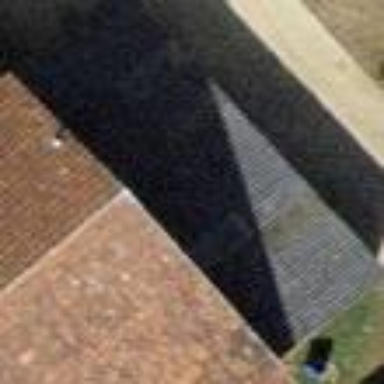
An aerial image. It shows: View of roof of building.